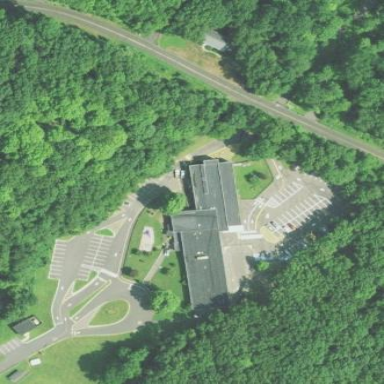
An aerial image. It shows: School.